RGB frame:
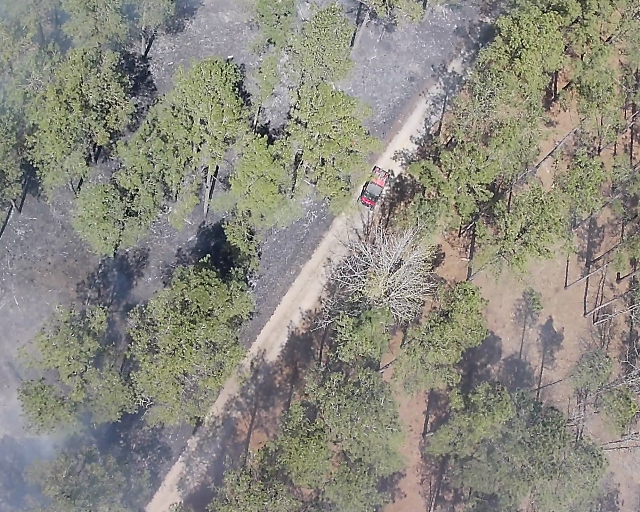
Thermal frame:
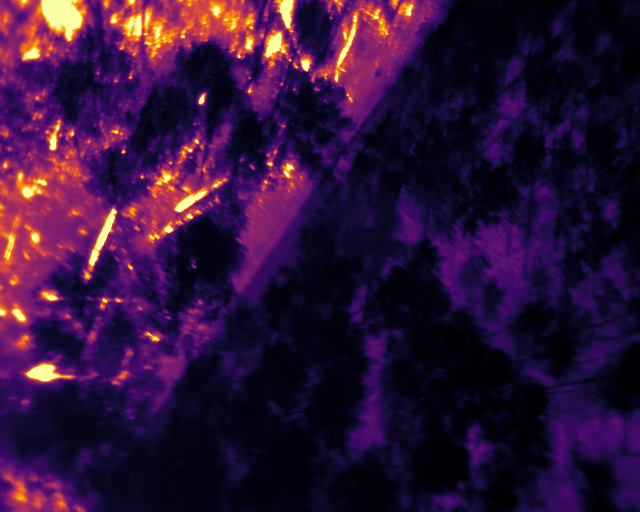
Captured: 2026-02-27 02:42:16
Pixels at or above 80 °C: 11073 (fraction of frame: 0.03379)